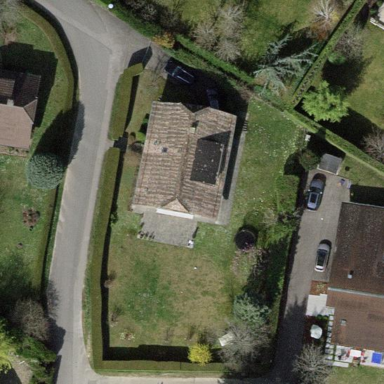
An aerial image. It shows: Simple and straightforward house.